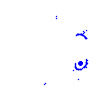
Particle: electron